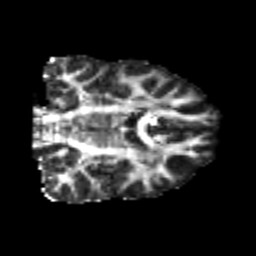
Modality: FA
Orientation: coronal
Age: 24
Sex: male
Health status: healthy
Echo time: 0.074 s